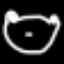
Label: frog